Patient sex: M
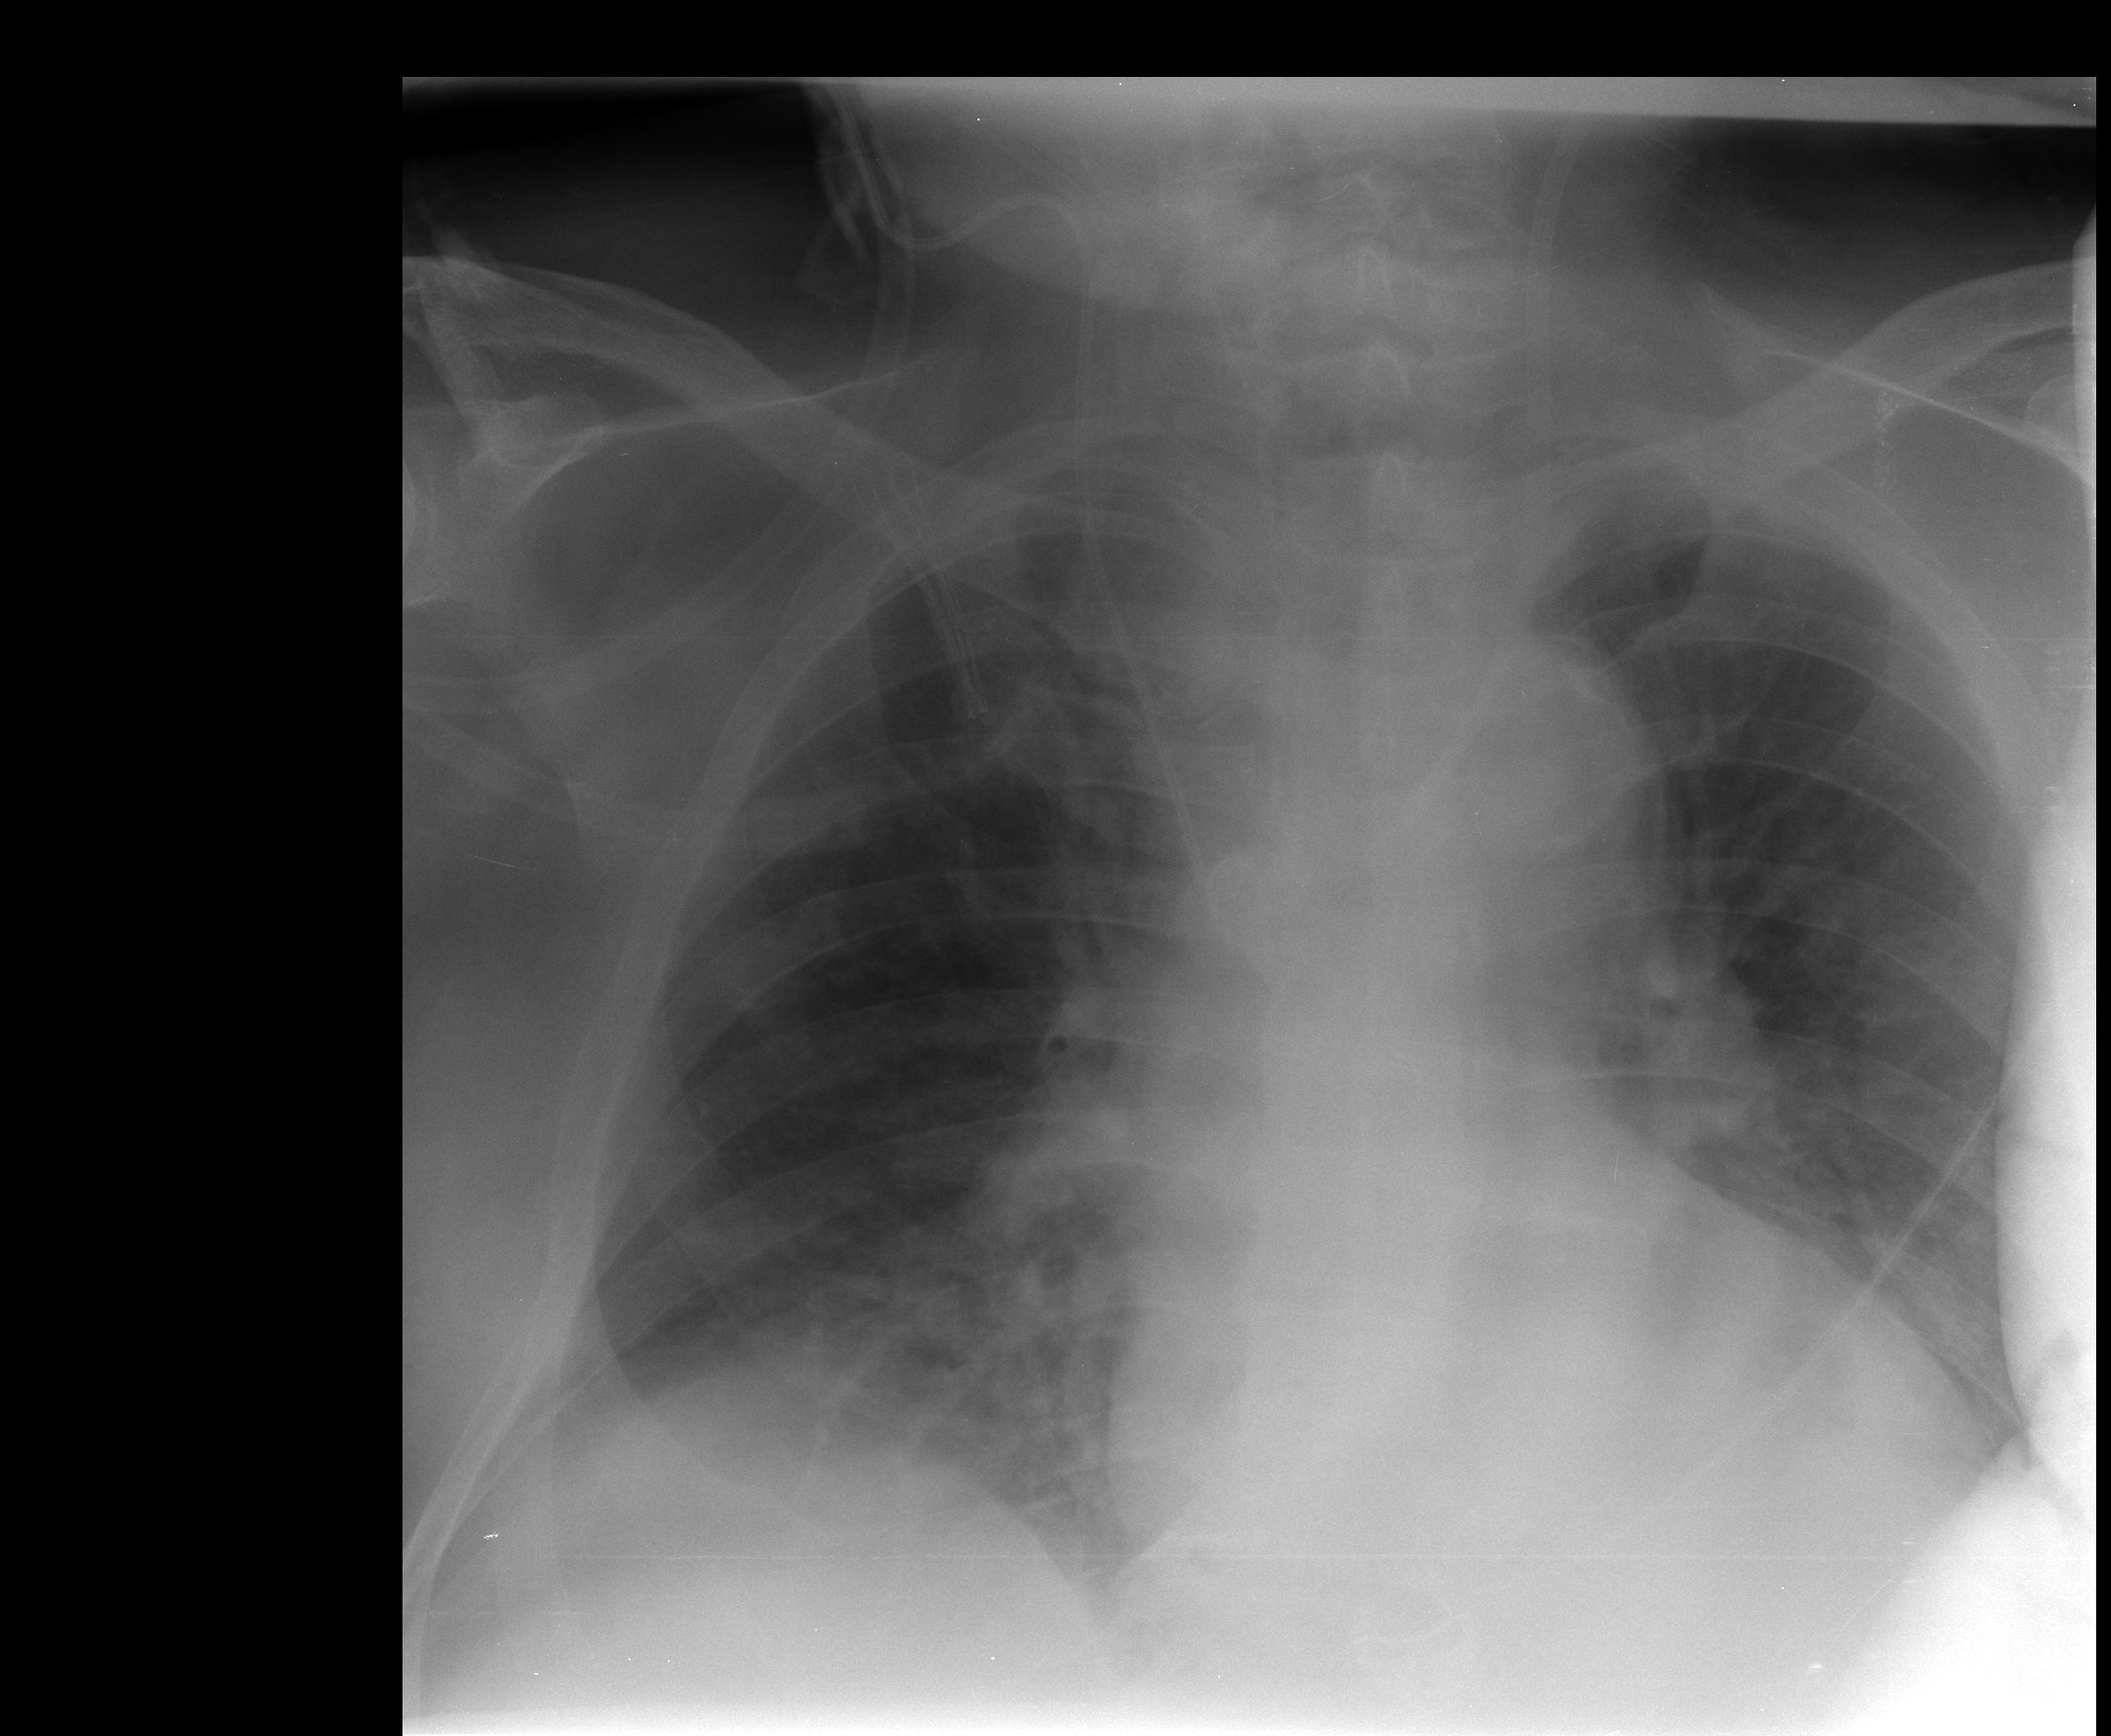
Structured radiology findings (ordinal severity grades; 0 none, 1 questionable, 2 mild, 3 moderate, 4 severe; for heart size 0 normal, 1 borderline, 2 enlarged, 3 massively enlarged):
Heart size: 2
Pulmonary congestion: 0
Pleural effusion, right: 0
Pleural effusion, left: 0
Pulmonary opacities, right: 1
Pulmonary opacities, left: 0
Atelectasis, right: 0
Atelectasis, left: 0